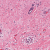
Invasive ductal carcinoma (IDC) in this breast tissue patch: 0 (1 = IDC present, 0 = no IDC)